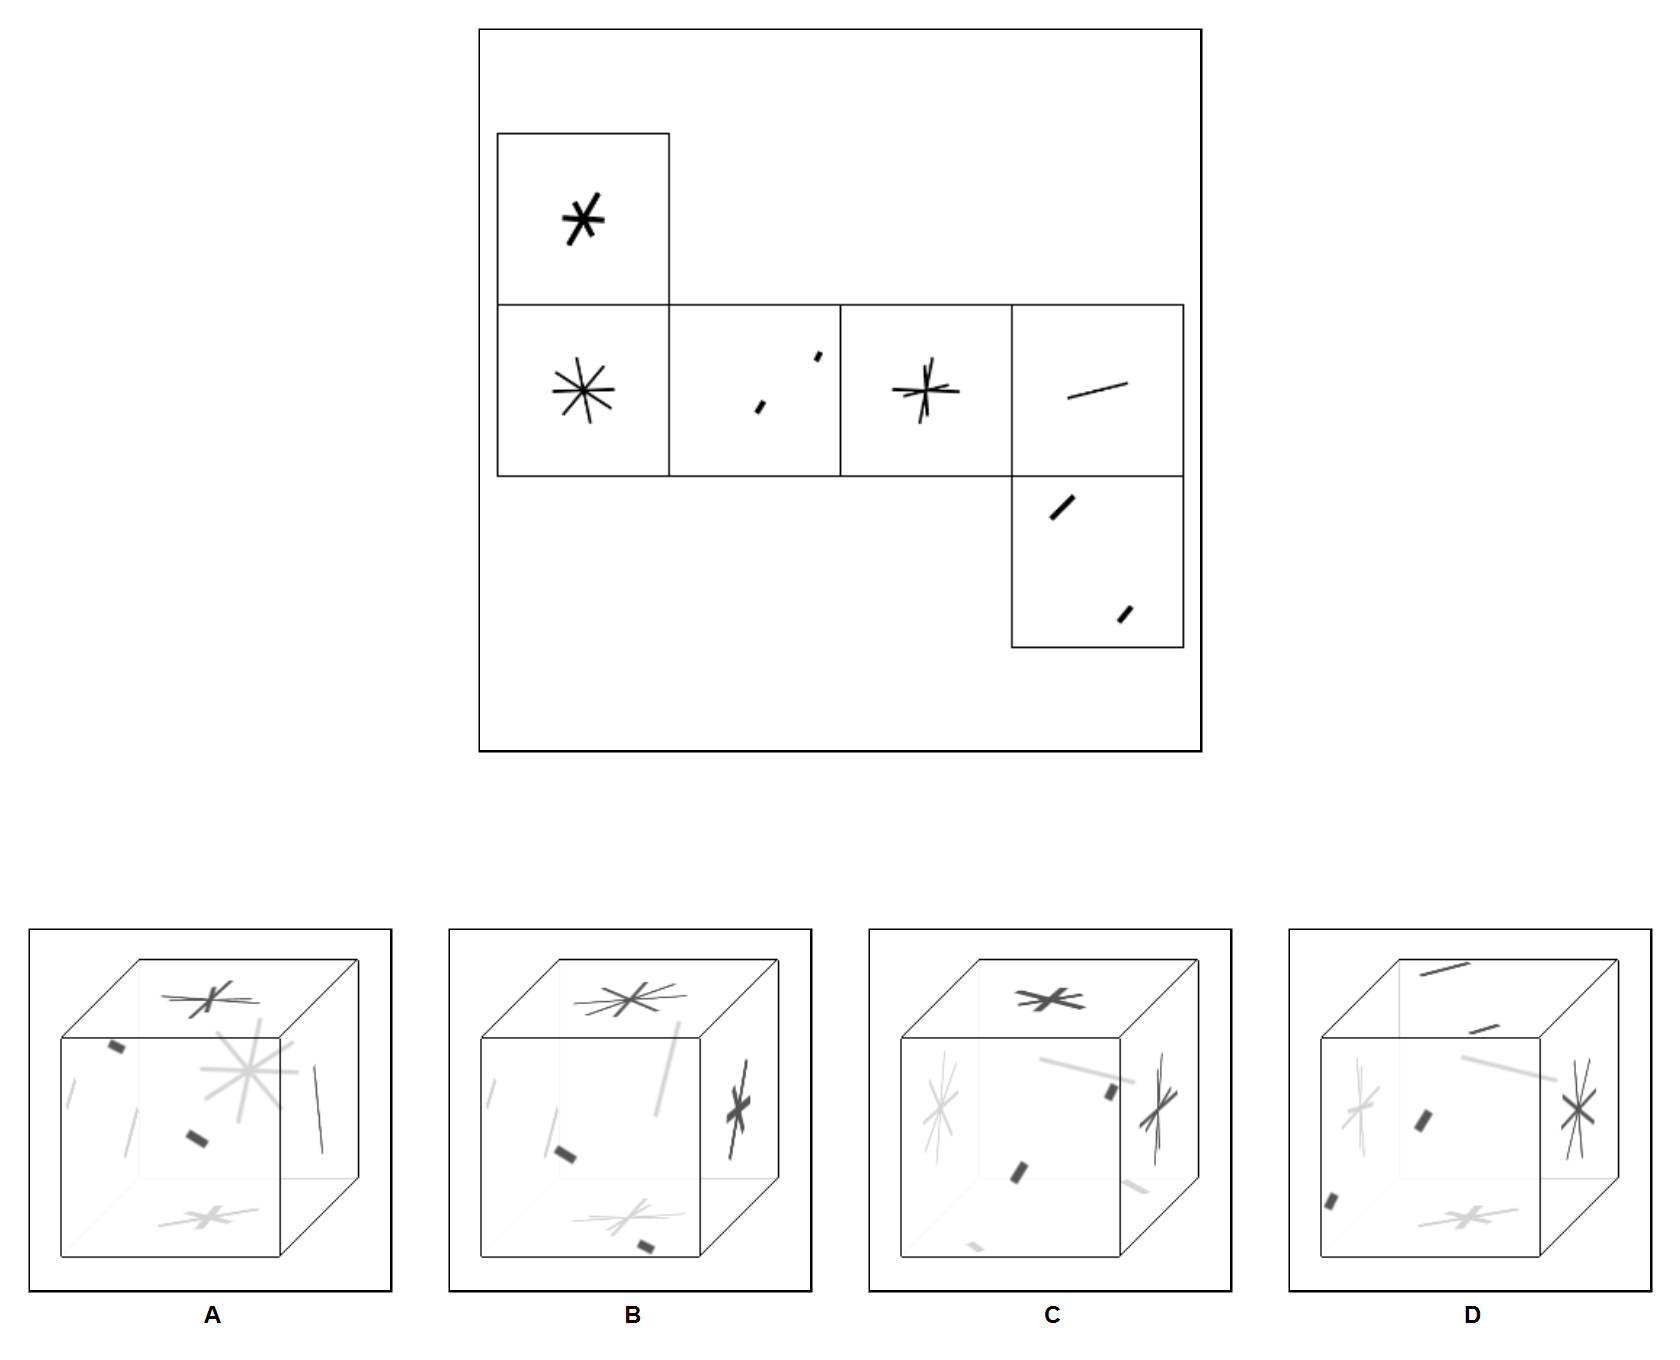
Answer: A